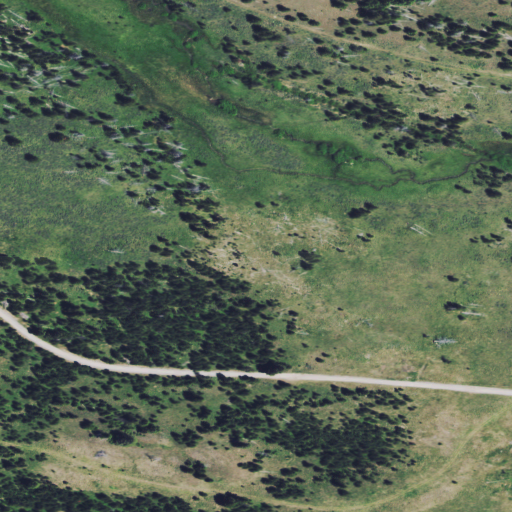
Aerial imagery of valley in Montana named McGuire Gulch containing shrub, evergreen forest, and grassland